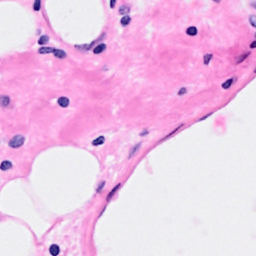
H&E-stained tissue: Breast